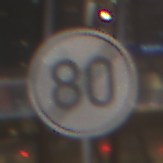
Verkehrszeichen: EndeGeschwindigkeit80
Umgebung: Indoor, Urban
Tageszeit: NotSpecified
Wetter: NotSpecified
Licht: Artificial
Jahreszeit: NotSpecified
Kontrast: MediumContrast